Field crop: maize
Growth stage: 1
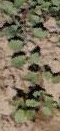
Species: convolvulus